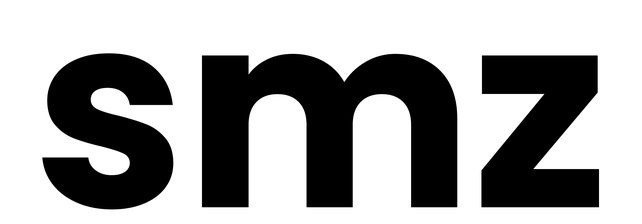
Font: Poppins-Bold